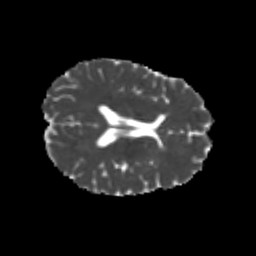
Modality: MD
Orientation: axial
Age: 21
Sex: female
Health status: healthy
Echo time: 0.074 s